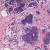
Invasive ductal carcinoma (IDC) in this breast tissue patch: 0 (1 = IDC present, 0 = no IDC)